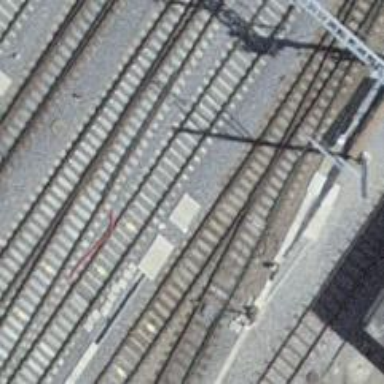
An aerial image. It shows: Rail siding with electrified contact lines for trains.